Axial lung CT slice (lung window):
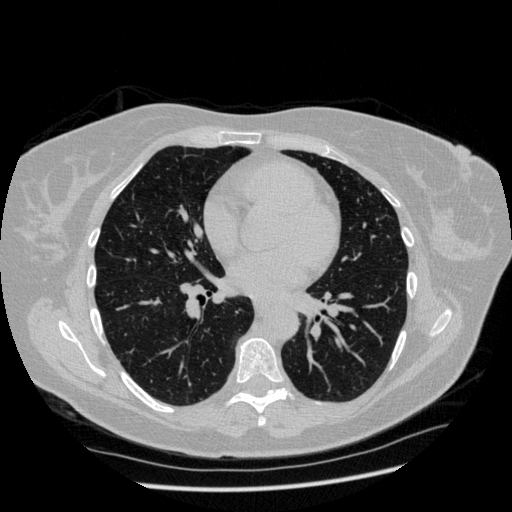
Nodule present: no